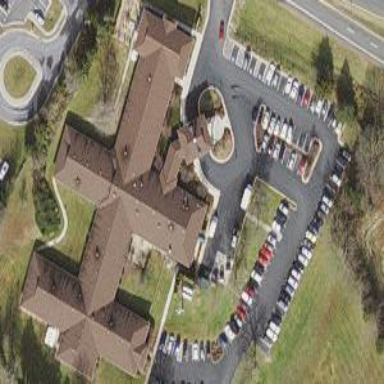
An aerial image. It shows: Nursing home building.